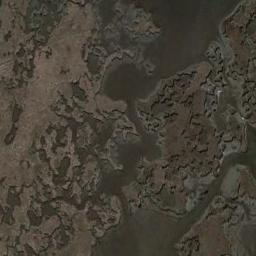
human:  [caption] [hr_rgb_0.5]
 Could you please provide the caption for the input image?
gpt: Brown trivial bare land in the river in a wetland .

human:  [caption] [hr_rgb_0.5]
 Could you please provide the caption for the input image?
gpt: There are small creeks in the middle of this wetland .

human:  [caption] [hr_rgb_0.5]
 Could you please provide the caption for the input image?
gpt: There are many different areas of wetlands .

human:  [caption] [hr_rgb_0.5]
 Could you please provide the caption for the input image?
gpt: The wetland consists of bare land .

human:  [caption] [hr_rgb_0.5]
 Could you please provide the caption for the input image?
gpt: There are many water areas and bare land on the wetland .